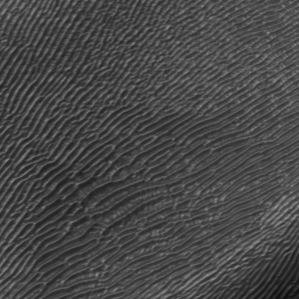
Label: frost